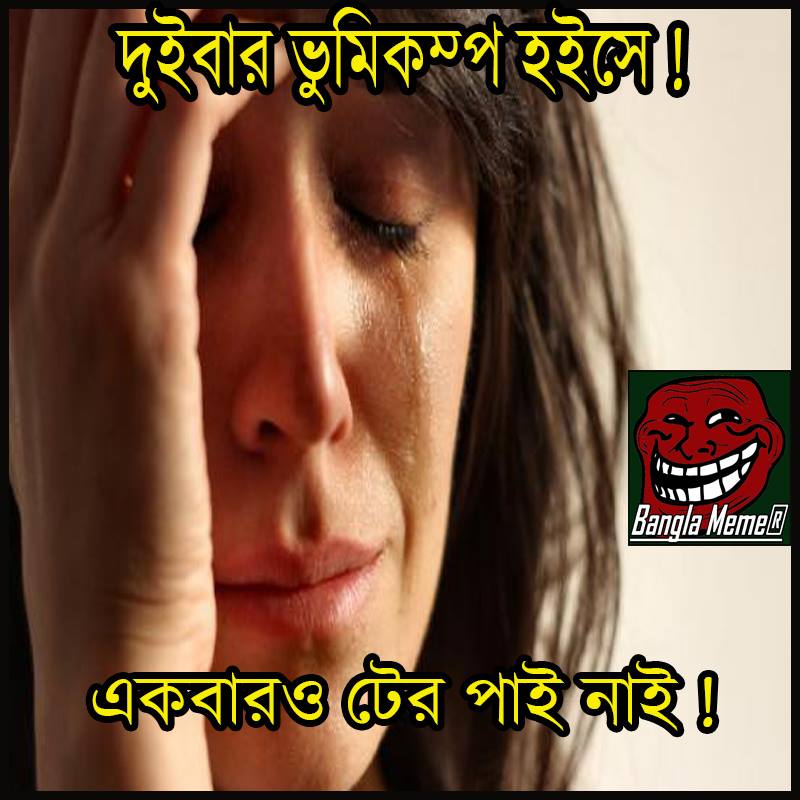
Caption: দুইবার ভুমিকম্প হইসে !   একবার ও টের পাই নাই !
Label: non-hate